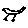
Label: bird